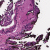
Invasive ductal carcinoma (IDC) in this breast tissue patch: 0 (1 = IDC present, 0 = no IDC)